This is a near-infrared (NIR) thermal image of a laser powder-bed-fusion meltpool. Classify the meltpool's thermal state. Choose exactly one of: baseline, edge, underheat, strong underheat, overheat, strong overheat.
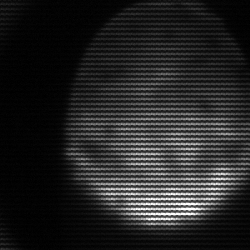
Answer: edge